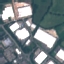
Land use / land cover: Industrial